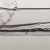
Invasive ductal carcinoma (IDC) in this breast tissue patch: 0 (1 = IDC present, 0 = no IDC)